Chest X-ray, PA view. Patient: 45 years old, sex F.
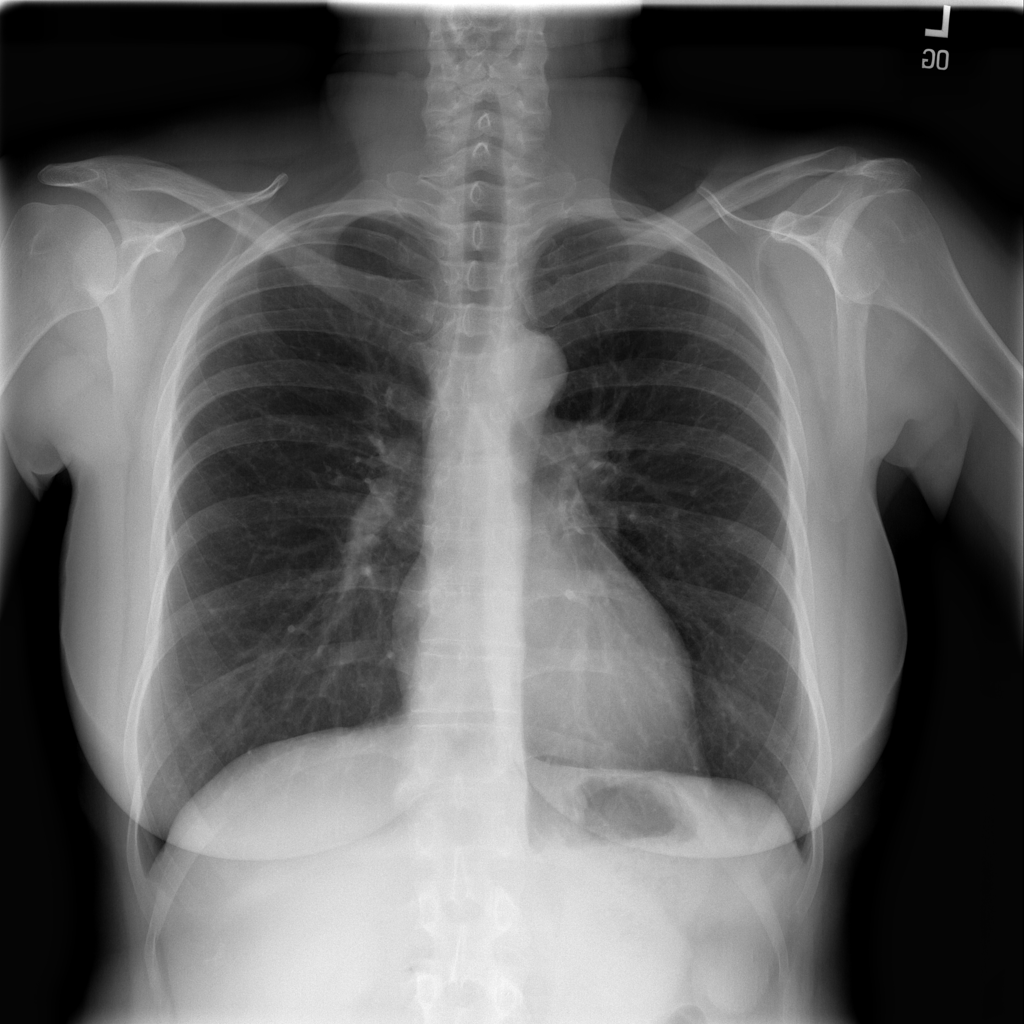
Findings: No Finding